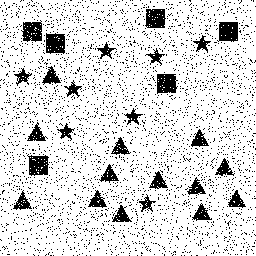
Squares: 6
Triangles: 13
Stars: 8
Total shapes: 27